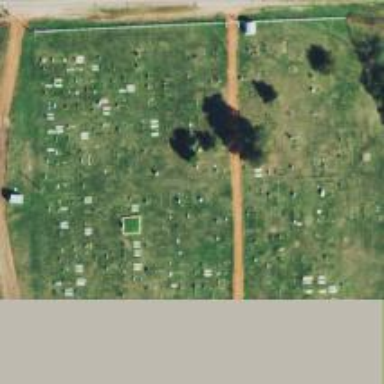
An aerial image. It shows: Cemetery.